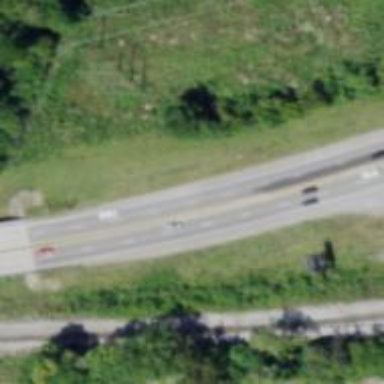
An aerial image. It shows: Asphalt trunk highway.